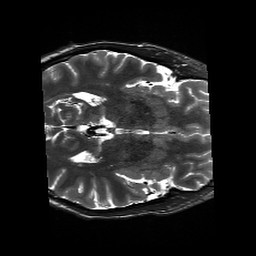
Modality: T2w
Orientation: axial
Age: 27
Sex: male
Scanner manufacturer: siemens
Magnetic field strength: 3 T
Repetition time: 13.52 s
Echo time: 0.088 s